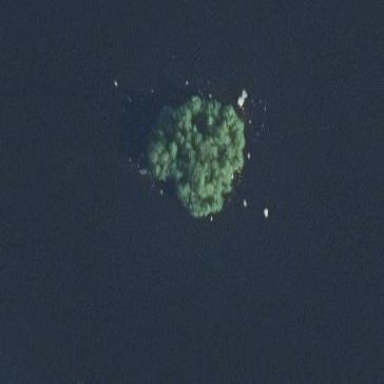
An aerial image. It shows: Islet.